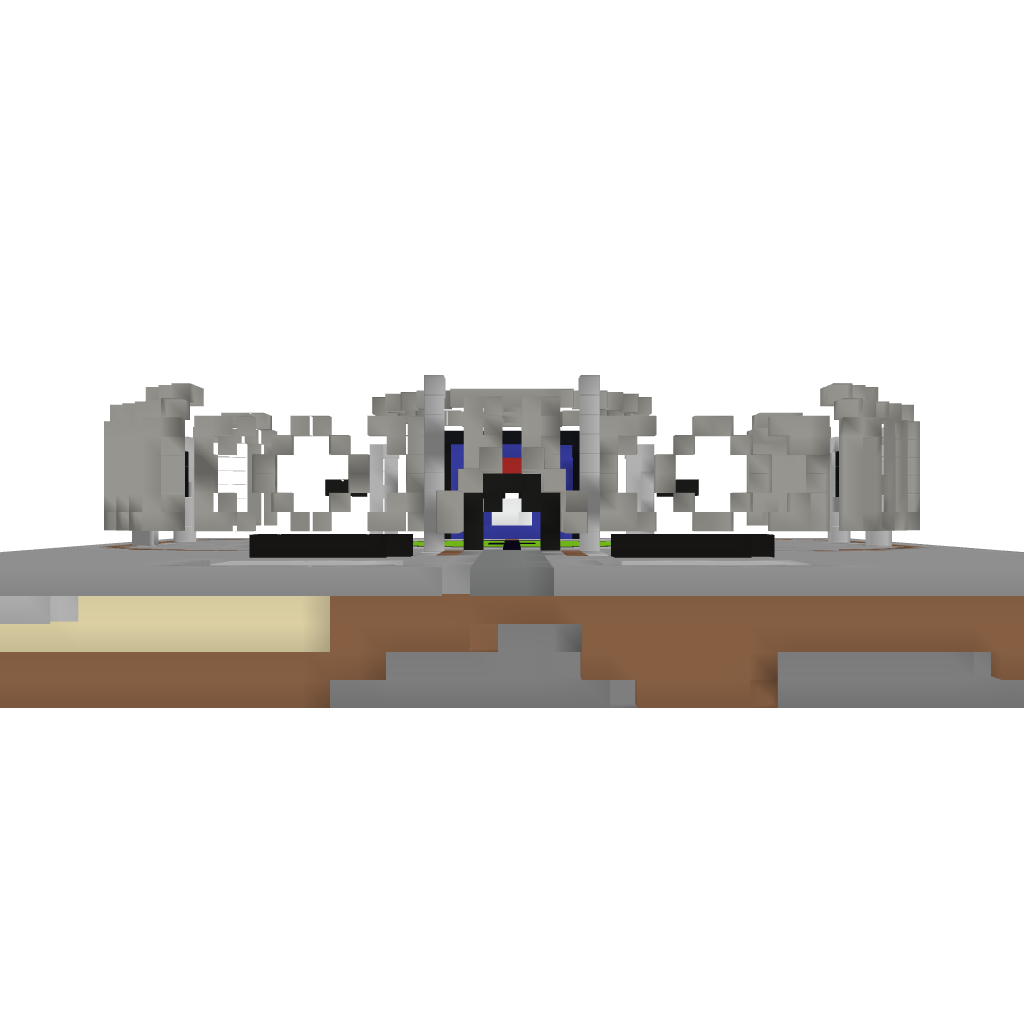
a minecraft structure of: Pixelmon Sacred Water Gym